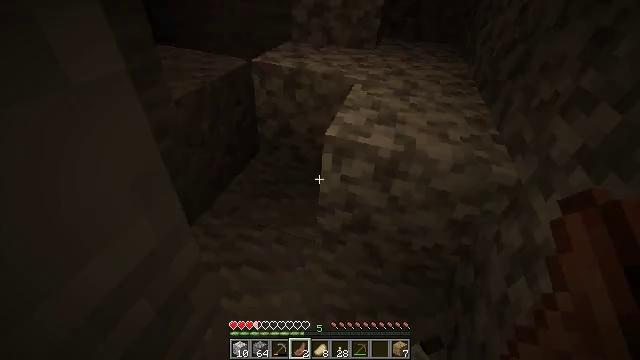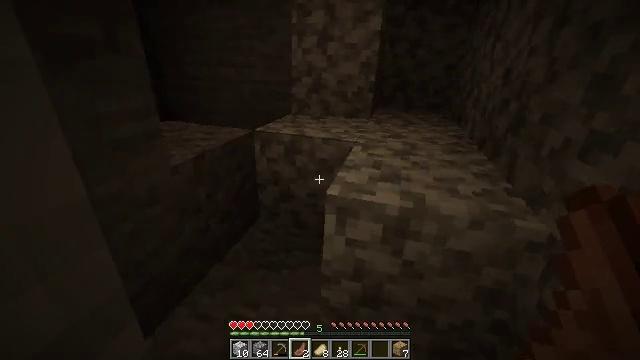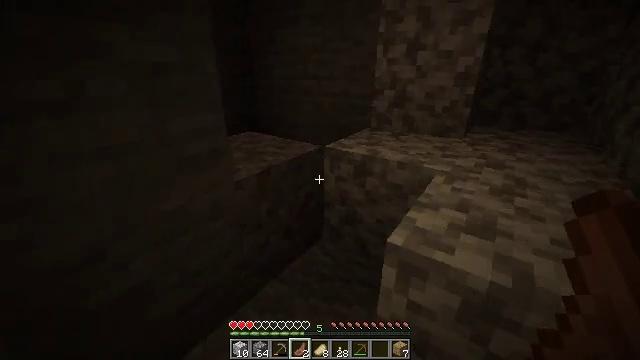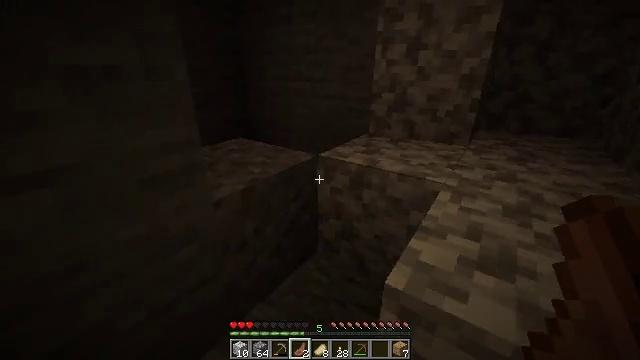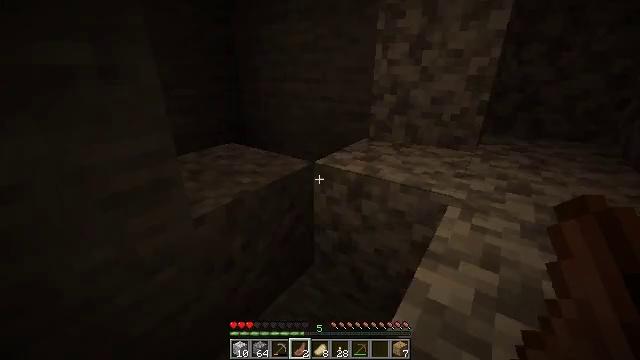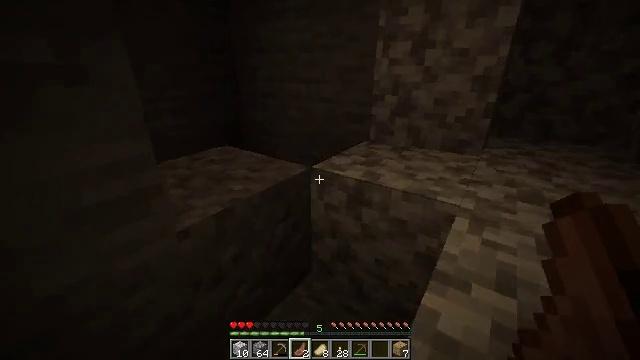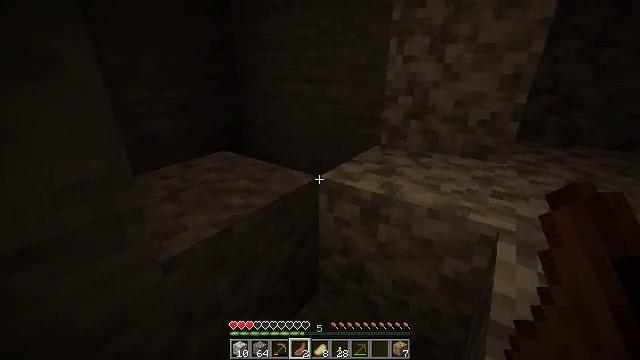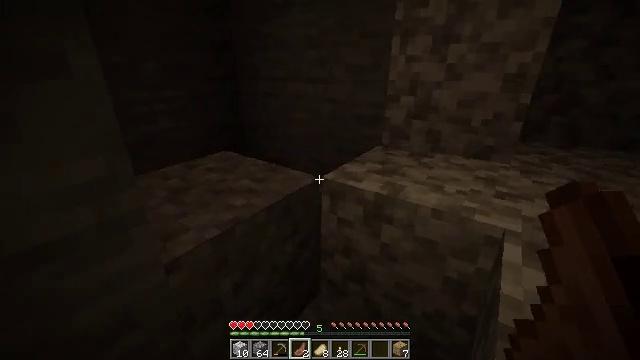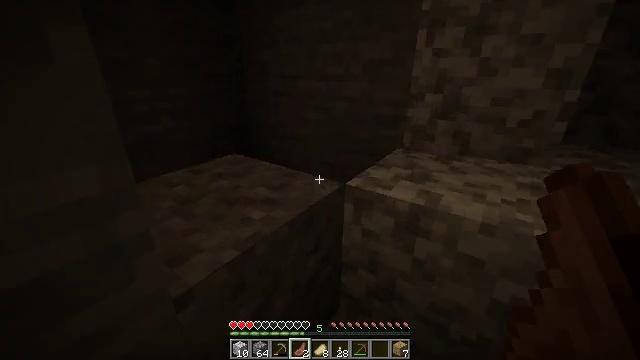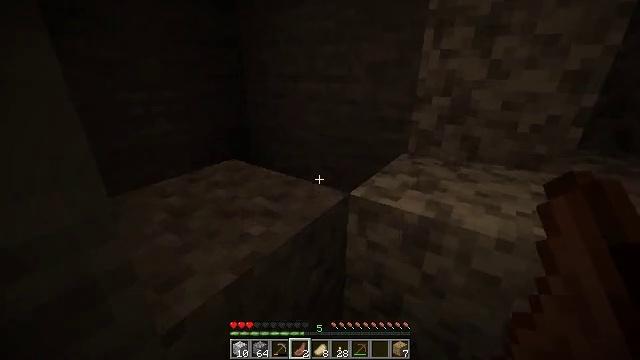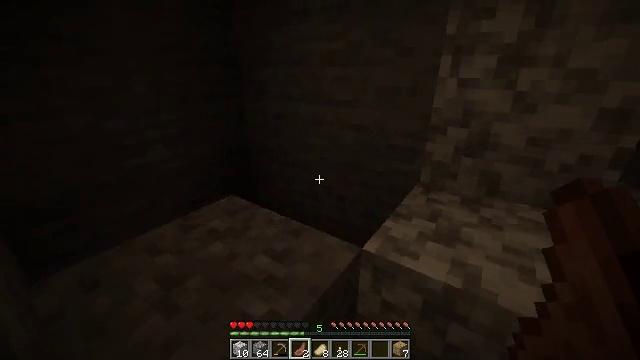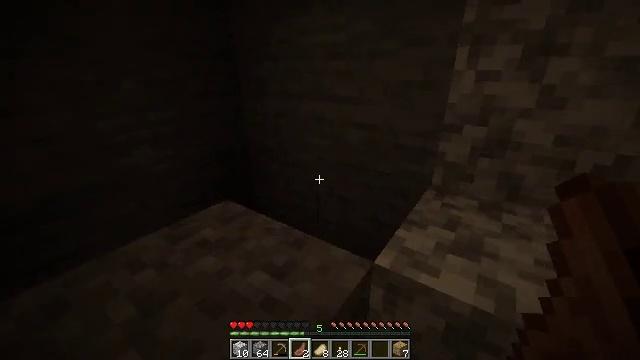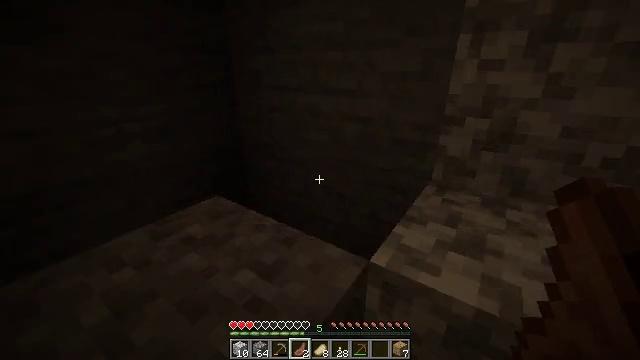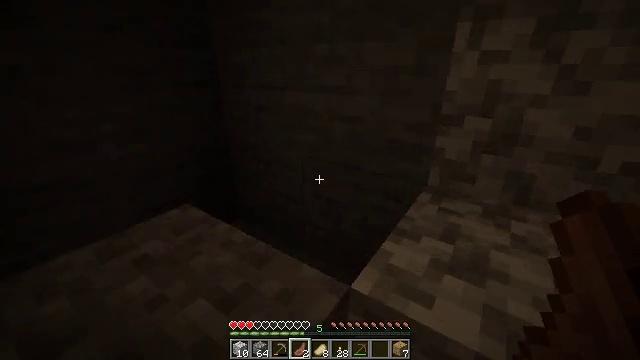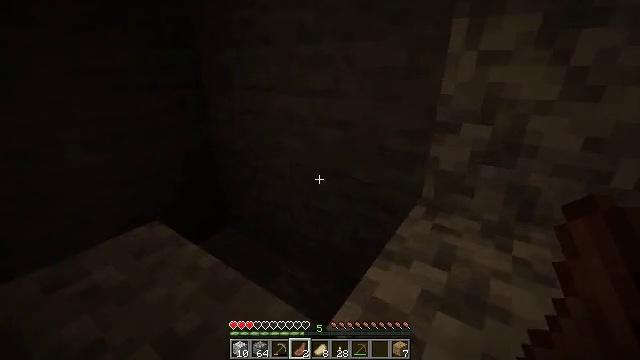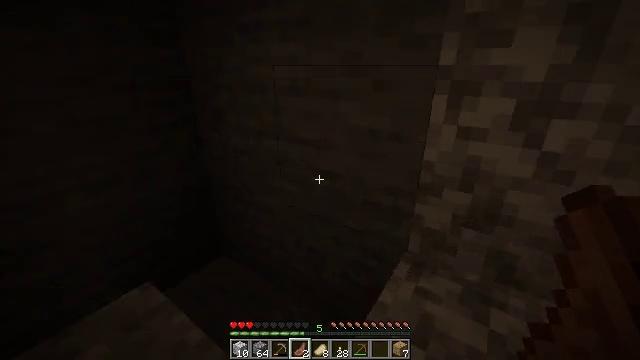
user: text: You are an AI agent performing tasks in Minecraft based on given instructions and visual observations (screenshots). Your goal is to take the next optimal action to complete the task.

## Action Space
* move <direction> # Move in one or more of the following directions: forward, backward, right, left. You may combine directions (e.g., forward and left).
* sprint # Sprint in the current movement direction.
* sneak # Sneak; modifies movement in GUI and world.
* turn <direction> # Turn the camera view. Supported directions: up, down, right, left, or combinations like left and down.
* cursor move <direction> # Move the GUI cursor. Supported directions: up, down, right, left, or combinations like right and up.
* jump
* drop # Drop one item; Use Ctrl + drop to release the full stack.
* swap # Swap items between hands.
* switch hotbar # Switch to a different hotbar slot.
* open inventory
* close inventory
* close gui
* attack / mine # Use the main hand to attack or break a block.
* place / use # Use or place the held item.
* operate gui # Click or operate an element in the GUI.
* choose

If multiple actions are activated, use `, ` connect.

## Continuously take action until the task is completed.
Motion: motion action
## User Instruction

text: Fight against silverfish.
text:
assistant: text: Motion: move forward, use / place, jump
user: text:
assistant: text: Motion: move forward, turn left and up, use / place, jump
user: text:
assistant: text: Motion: move forward, use / place
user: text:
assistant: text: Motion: move forward, use / place
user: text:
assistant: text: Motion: move forward, use / place
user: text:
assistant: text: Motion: move forward, use / place
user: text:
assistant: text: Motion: move forward, use / place
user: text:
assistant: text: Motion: move forward, use / place
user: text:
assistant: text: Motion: move forward, use / place
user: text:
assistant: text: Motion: move forward, use / place, jump
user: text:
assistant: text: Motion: move forward, use / place, jump
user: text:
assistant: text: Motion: move forward, use / place, jump
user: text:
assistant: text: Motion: move forward, use / place, jump
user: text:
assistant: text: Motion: move forward, use / place
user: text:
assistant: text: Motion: move forward, use / place, jump
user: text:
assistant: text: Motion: move forward, use / place, jump
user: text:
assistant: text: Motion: move forward and move left, use / place, jump
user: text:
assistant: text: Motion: move forward and move left, use / place, jump
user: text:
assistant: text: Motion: move forward and move left, use / place, jump
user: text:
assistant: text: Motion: move forward and move left, use / place
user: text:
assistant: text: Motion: move forward and move left, use / place
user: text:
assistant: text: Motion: move forward and move left, use / place
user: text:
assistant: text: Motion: move forward and move left, use / place
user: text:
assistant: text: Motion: move forward and move left, use / place, jump
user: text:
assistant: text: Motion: move left, turn right and down, use / place, jump
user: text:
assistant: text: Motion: move left, turn right and down, use / place, jump
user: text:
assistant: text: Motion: move left, turn right and down, use / place, jump
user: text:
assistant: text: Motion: move left, turn right and down, use / place, jump
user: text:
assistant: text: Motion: move left, turn right and down, use / place
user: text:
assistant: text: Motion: move left, turn right and down, use / place